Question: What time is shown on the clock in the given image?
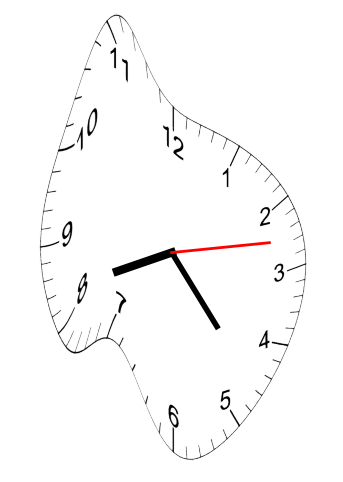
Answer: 08:23:13